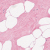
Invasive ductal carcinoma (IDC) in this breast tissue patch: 0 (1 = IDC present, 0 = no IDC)